Brain MRI, t1w sequence, axial 2D slice.
Patient: age 29, sex F, weight 95 kg, height 1.95 m
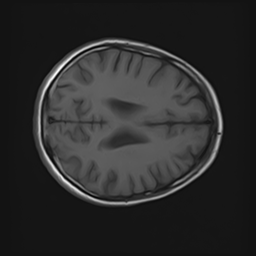